Question: I am trying to use 'text-overflow: ellipsis' to truncate text on my website. It displays correctly in Firefox, but does not display in IE; I have included my code and examples of how it displays in both Firefox and IE below:
'''
.ellipsis {
font-weight: bold;
height: 1.2em;
overflow: hidden;
text-overflow: ellipsis;
white-space: nowrap;
width: 150px;
}
'''

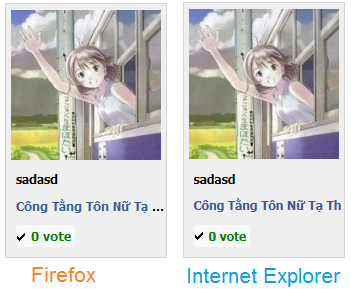
Answer: I found the solution, because I use a tag to wrap the div tag so IE work not well.
I moved a tag to inside div tag and it work well. Thank everyone for helping me.